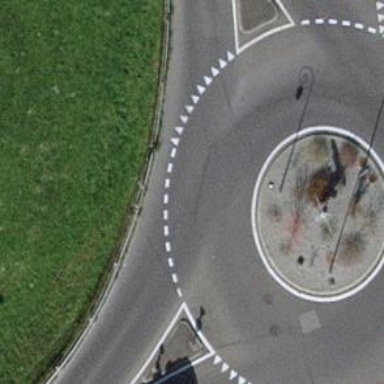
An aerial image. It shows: Tertiary road with asphalt surface leading to roundabout.